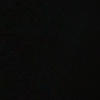
Label: space